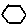
Label: hexagon